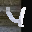
Label: 4